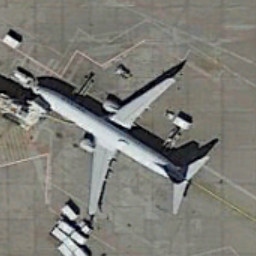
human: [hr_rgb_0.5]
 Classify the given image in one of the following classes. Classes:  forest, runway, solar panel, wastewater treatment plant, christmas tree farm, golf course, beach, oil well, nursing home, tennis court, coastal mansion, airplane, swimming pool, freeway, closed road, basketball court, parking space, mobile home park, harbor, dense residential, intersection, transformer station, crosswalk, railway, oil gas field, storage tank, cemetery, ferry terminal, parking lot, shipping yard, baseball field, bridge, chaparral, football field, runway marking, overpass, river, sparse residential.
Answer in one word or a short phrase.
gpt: airplane